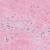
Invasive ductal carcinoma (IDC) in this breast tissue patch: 1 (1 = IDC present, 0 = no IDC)